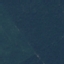
Land use / land cover class: Forest